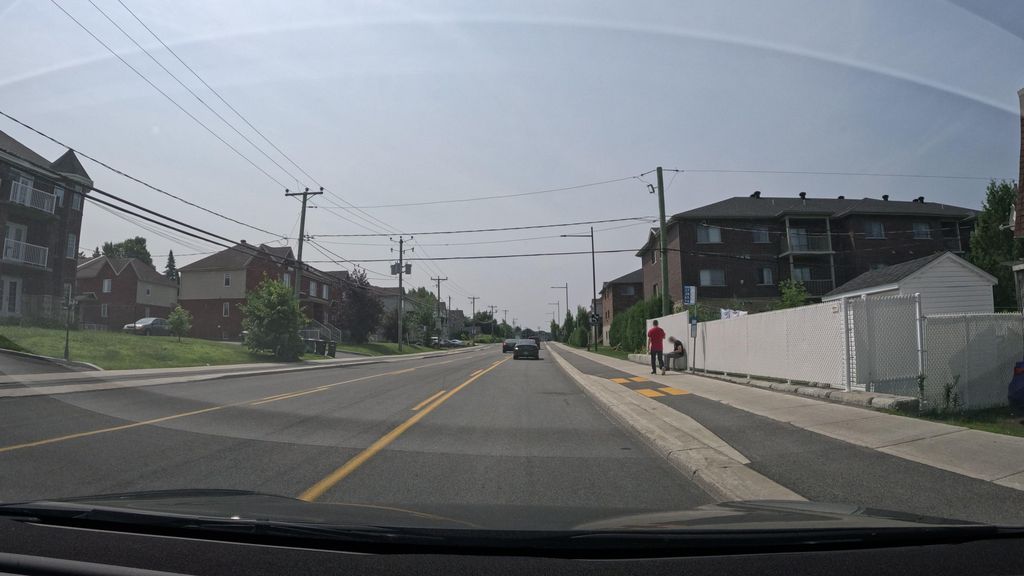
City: montreal